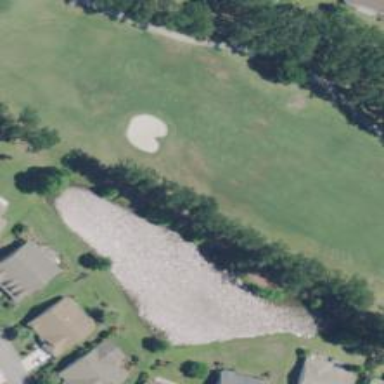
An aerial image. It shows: Picturesque pond acting as water hazard on golf course.